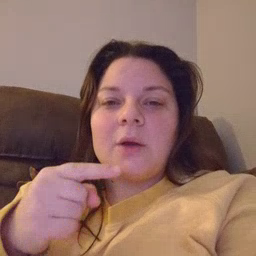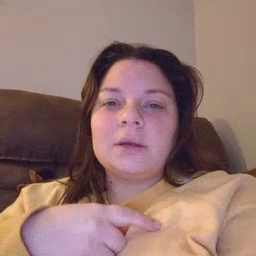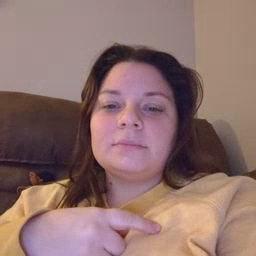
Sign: owie